Question: My entrance to the 'EntityFramework' world was not welcome. Here is what I am doing to start using the library.
I clean my 'App.config' and clean my solution, add EntityFramework's NuGet package via Manage NuGet Packages and then rebuild my solution. But I still cannot use the library I added in my project:

What am I doing wrong?
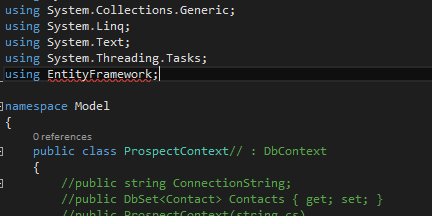
Answer: The namespace for 'Entity Framework' related classes is not , but and underlying namespaces.
So use
'using System.Data.Entity' instead.